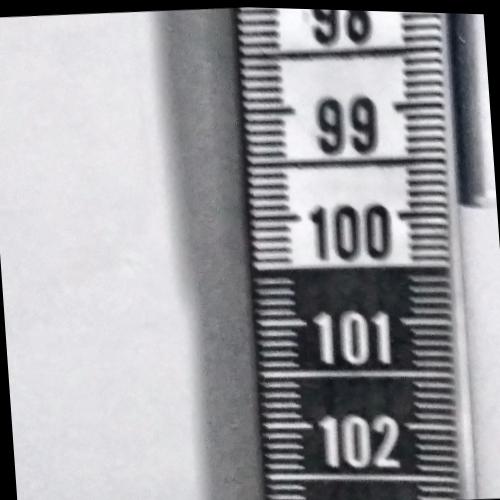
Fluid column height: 99.9 cm